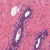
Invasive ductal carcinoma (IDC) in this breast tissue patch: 0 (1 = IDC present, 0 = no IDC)